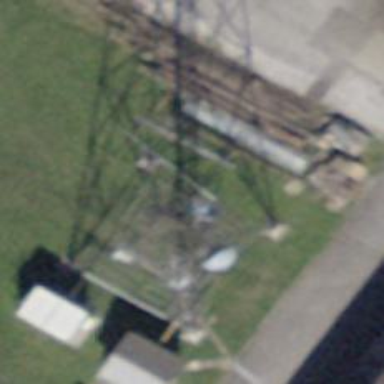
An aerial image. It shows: Communication tower.